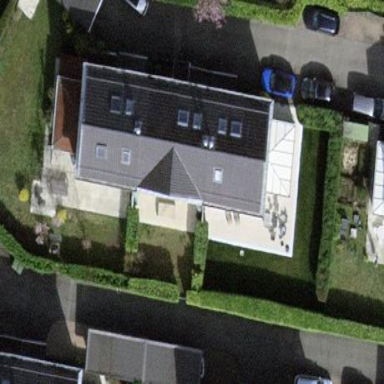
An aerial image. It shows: Garden enclosed by fence.